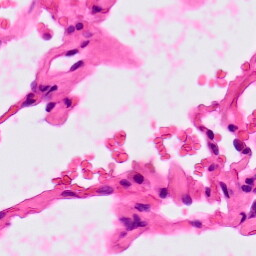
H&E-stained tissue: Lung